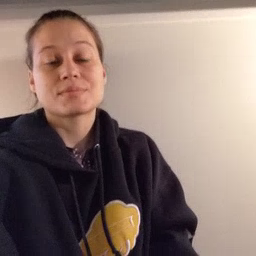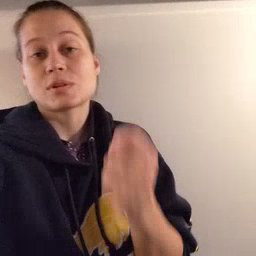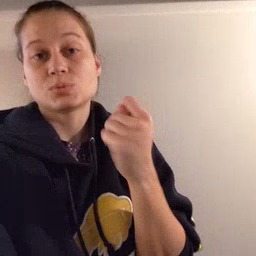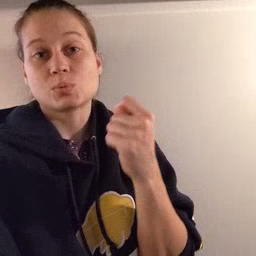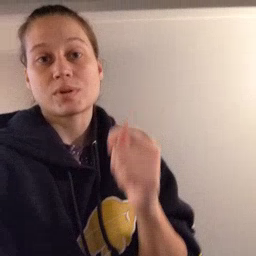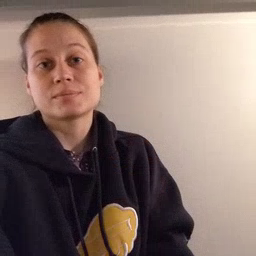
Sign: toy